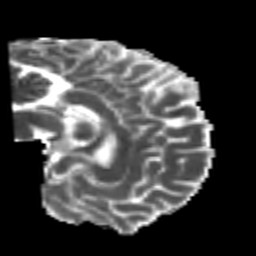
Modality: MD
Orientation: sagittal
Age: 24
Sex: male
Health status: healthy
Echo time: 0.074 s